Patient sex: M
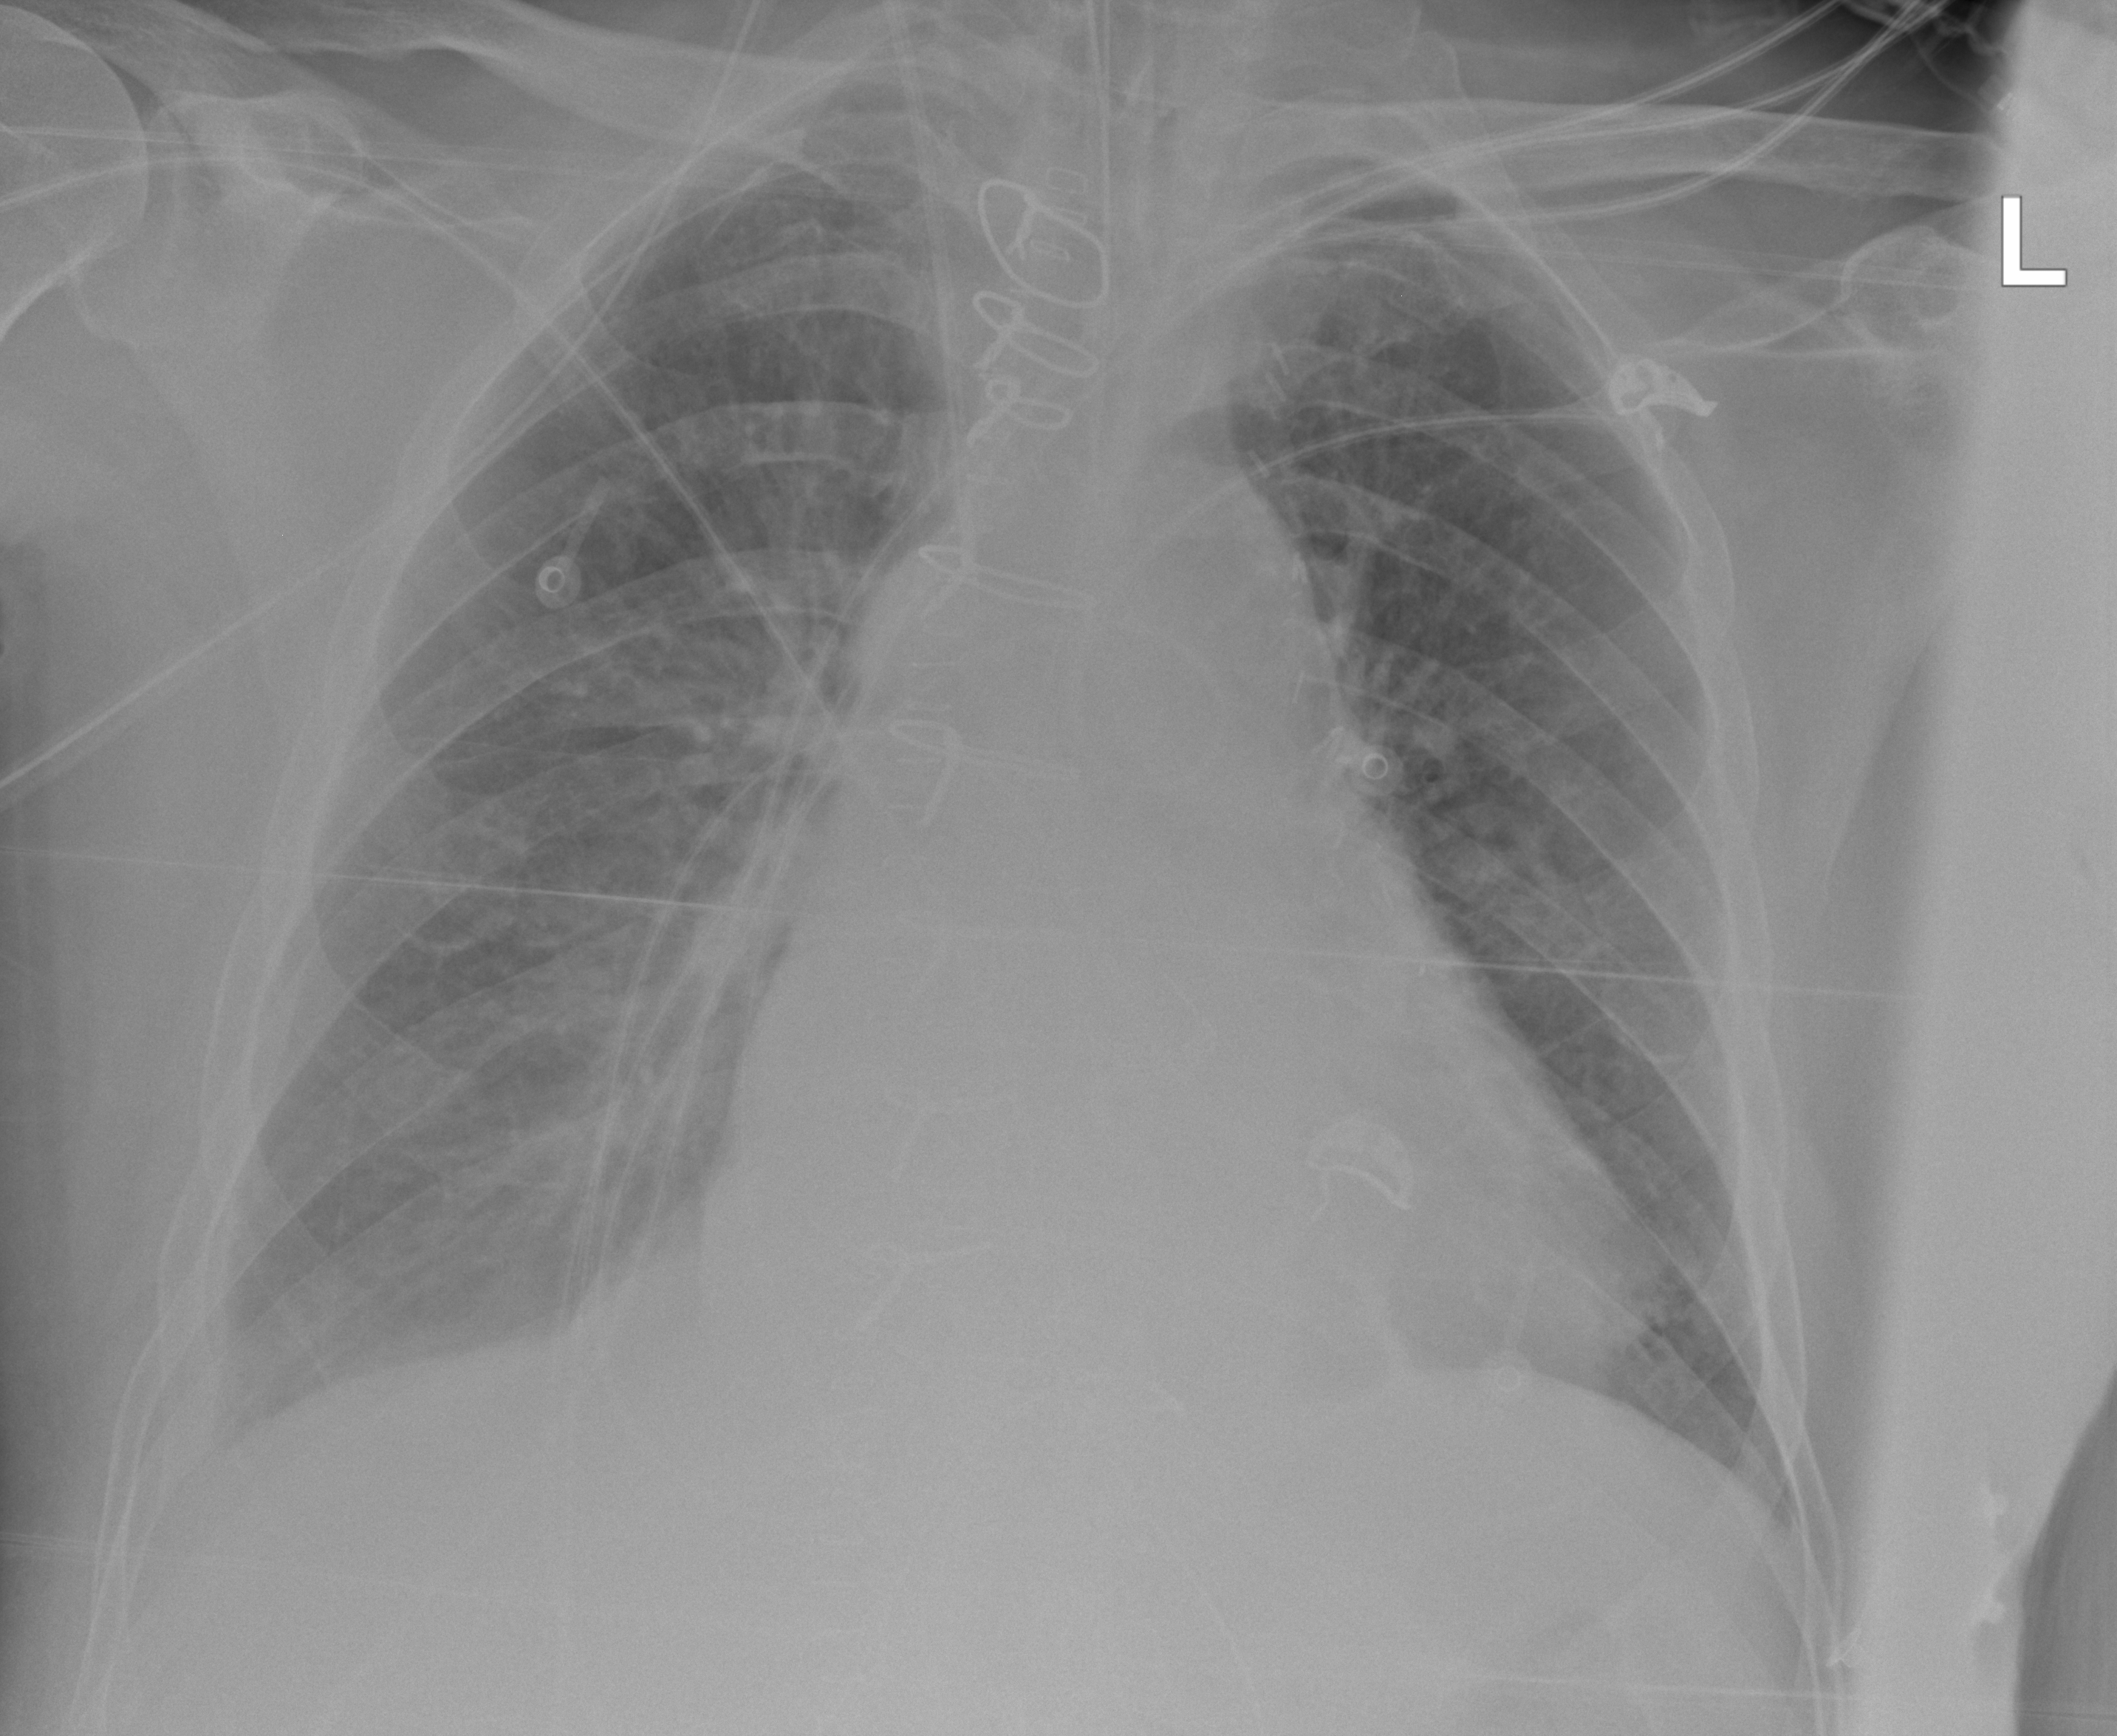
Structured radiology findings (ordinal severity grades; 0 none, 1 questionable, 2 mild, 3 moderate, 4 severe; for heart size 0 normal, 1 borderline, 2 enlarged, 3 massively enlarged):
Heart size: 2
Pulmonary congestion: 1
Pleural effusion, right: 3
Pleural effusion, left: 0
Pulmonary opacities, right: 0
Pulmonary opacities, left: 0
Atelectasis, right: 2
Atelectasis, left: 2